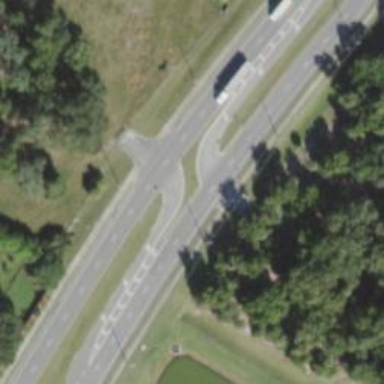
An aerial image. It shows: Primary link road with asphalt surface.